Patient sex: M
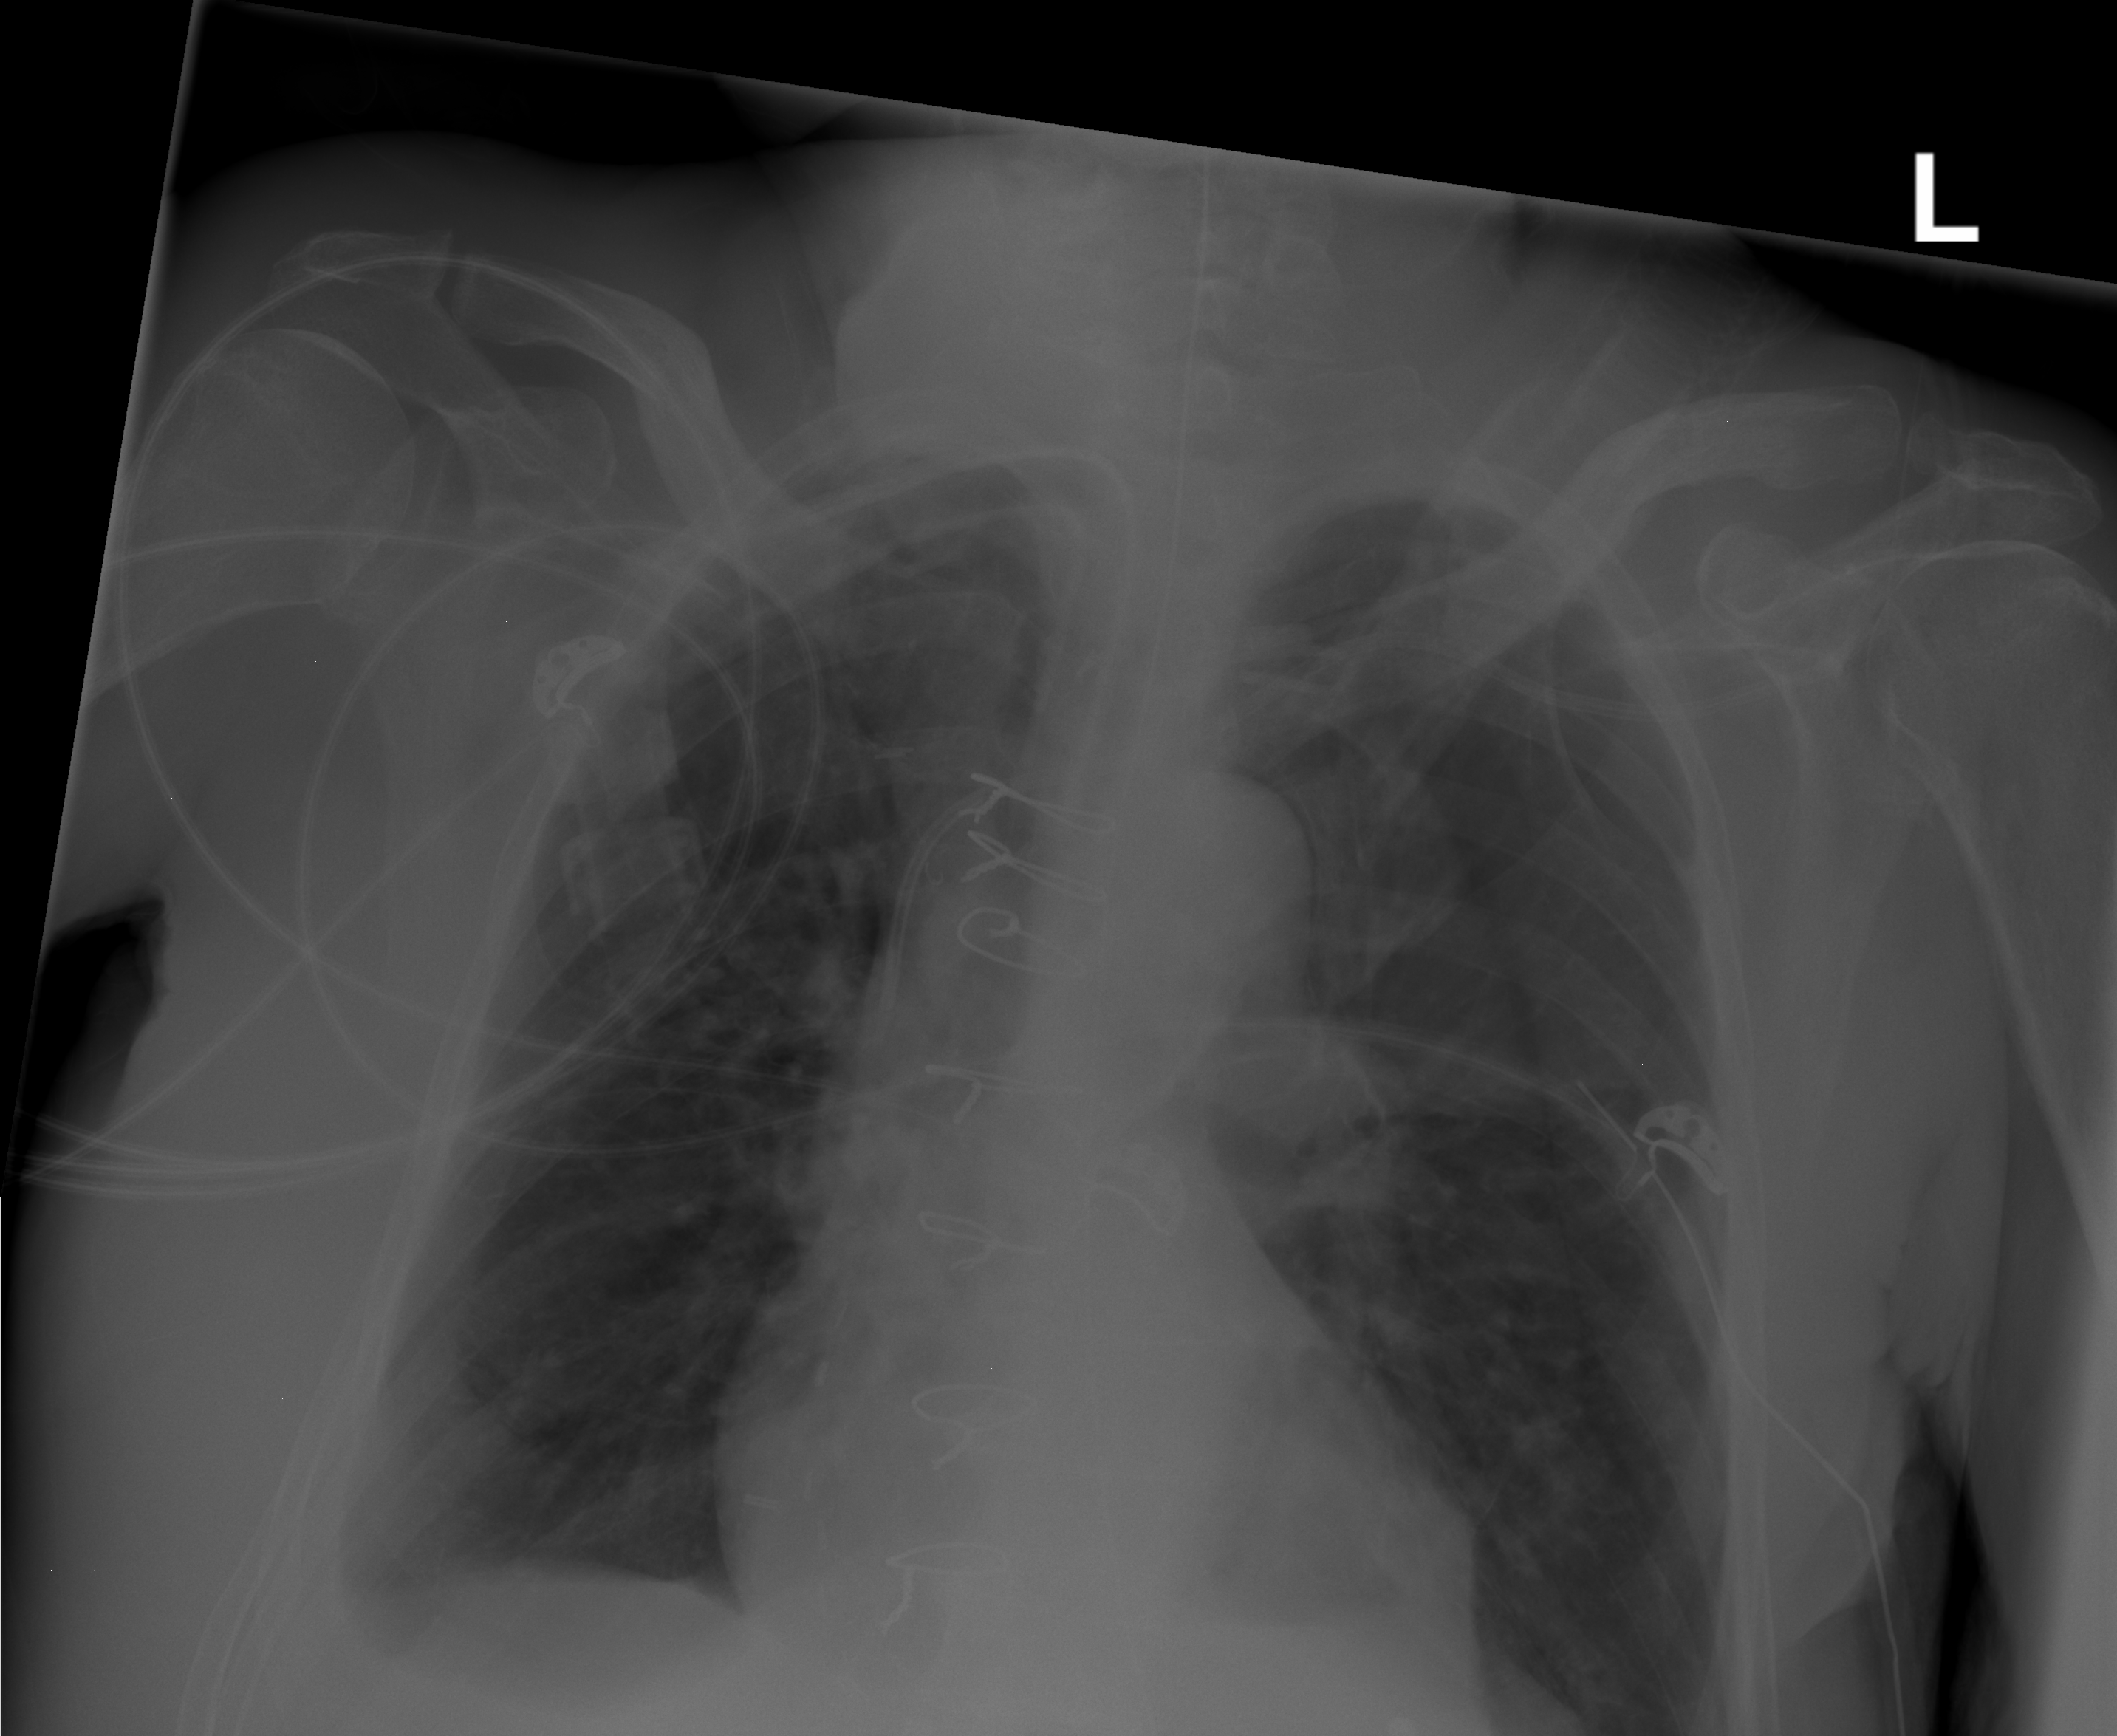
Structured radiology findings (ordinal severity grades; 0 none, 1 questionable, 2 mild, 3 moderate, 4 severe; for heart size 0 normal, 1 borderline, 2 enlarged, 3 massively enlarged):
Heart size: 0
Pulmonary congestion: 2
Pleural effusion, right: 2
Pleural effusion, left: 2
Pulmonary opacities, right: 0
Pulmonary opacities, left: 0
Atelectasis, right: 2
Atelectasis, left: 2